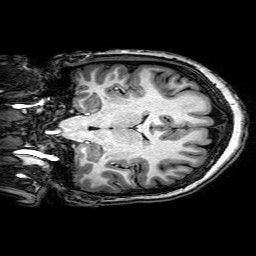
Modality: T1w
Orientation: coronal